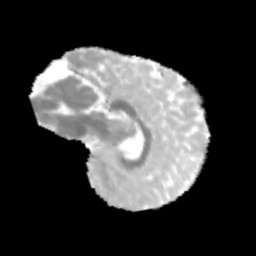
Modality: MD
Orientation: sagittal
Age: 12
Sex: male
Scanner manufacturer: siemens
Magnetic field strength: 3 T
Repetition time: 3.8 s
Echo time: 0.07 s